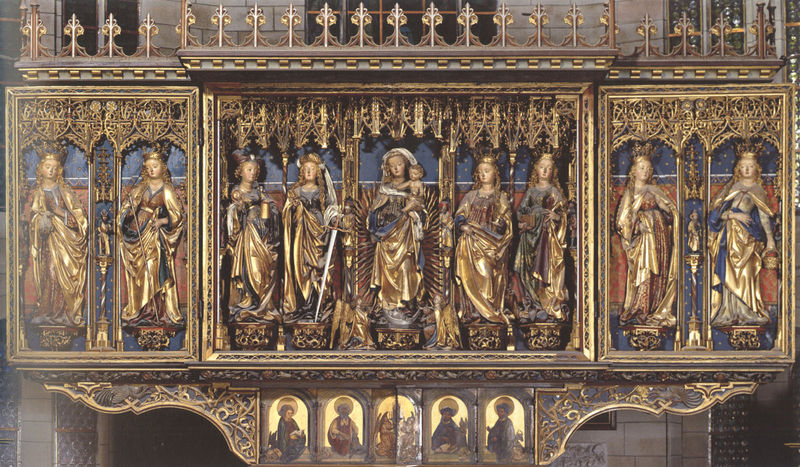
Titel: Hochaltar
Künstler: Meister des Zwickauer Hochaltares
Standort: Zwickau, Marienkirche (EU - D - Sachsen)
Schlagwörter: blau, flügel, frauen, holz, ornament, kirche, gold, kind, krone, relief, bilder, verzierung, strahlen, schwert, altar, schnitzerei, schein, christus, jesus, religiös, heilige, heilig, maria, madonna, mutter gottes, biblisch, schrein, christentum, vertäfelung, kronen, retabel, prächtig, flügelaltar, blattgold